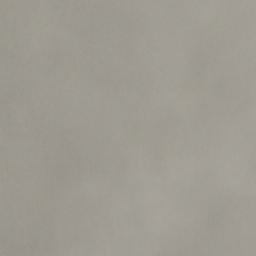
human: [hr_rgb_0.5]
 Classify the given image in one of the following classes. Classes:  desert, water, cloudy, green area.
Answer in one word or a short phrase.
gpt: cloudy